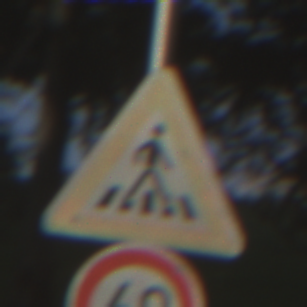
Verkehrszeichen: FussgaengerueberwegLinks
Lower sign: Geschwindigkeit60
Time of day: MorningAfternoon
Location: Outdoor (Nature)
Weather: Clear
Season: NotSpecified
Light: Natural